Question: I am working on a small example using Java Swing where I want to draw a sine graph on one panel and the co-ordinates of the graph in another panel. So I created a class that extends the 'JFrame' then I created the 'JPanel' for graph and co-ordinates. For displaying co-ordinates I am using 'JList'. Now the problem is the co-ordinates are showing duplicate values. Here is my code:
'''
public class MyFrame extends JFrame {
JList list;
DecimalFormat df = new DecimalFormat("#.###");
DefaultListModel model = new DefaultListModel();
private JPanel contentPane;
public static void main(String[] args) {
EventQueue.invokeLater(new Runnable() {
public void run() {
try {
MyFrame frame = new MyFrame();
frame.setVisible(true);
} catch (Exception e) {
e.printStackTrace();
}
}
});
}
public MyFrame() {
setDefaultCloseOperation(JFrame.EXIT_ON_CLOSE);
setBounds(100, 100, 600, 600);
contentPane = new JPanel();
contentPane.setBorder(new LineBorder(new Color(0, 0, 0)));
setContentPane(contentPane);
contentPane.setLayout(new GridLayout(1, 2, 0, 0));
JPanel panel = new MyGraph();
panel.setBorder(new LineBorder(new Color(0, 0, 0)));
contentPane.add(panel);
list = new JList(model);
list.setVisibleRowCount(4);
JPanel panel_1 = new JPanel();
panel_1.setBorder(new LineBorder(new Color(0, 0, 0)));
panel_1.setLayout(new BoxLayout(panel_1, BoxLayout.Y_AXIS));
JLabel lblNewLabel_1 = new JLabel("X - Y");
panel_1.add(lblNewLabel_1);
JScrollPane slistScroller = new JScrollPane(list);
panel_1.add(slistScroller);
contentPane.add(panel_1);
}
class MyGraph extends JPanel {
public void paintComponent(Graphics g) {
super.paintComponent(g);
int xBase = 10;
int top = 100;
int yScale = 10;
int xAxis = 360;
int yBase = top + yScale;
g.drawLine(xBase, top, xBase, top + 2 * yScale);
g.drawLine(xBase, yBase, xBase + xAxis, yBase);
g.setColor(Color.red);
int x2=0, y2=0;
int x1 = xBase + 0;
int y1 = yBase - (int) (10*Math.sin(0) * yScale);
int i;
for (i = 0; i < 10; i++) {
x2 = xBase + i;
y2 = yBase - (int) (10*Math.sin(i) * yScale);
g.drawLine(x1, y1, x2, y2);
x1 = x2;
y1 = y2;
df = new DecimalFormat("#.###");
model.addElement(i +" -- " + df.format(10*Math.sin(i)));
}
model.addElement("------END----------");
}
}
}
'''
Here is the output of my program:

As per my program, I have a 'for loop' from angles '0 to 10' and I am adding the values to 'DefaultListModel model' which is added to 'JList list'.
Can someone please help me where I am doing mistake in this code?
Also even when I have this line 'list.setVisibleRowCount(4);' , I was expecting only 4 records displayed to the user with a scroll-bar, but as per the output image it is not working like that.
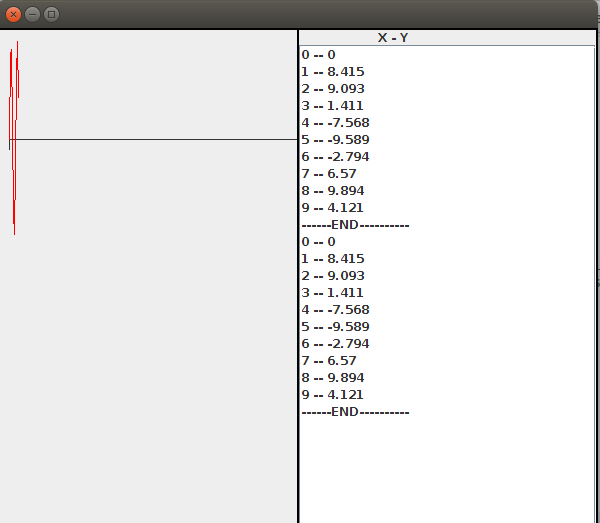
Answer: 'paintComponent' may be any number of times, for any number of reasons, try resizing the frame and see what happens.
Your paint method should focus on doing just that, painting.
You need to change the process so that the 'paintComponent' becomes depend on the model, not the other way round.
Take a look at <URL> for more details about painting in Swing.
You may also want to consider using a 'ListCellRender' to render the data in the model in the 'JList', this way, you could more easily share the model and it's data.
See <URL> for more details